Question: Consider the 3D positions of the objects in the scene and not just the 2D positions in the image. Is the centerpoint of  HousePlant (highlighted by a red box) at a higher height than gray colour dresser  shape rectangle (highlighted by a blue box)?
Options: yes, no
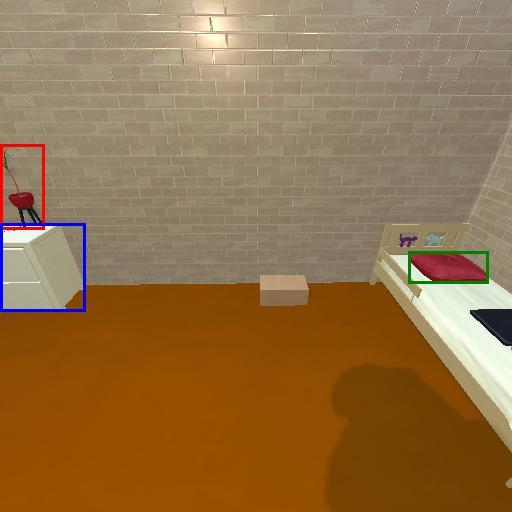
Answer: yes